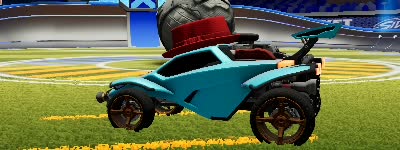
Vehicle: octane